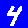
Digit: 4